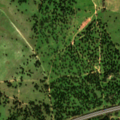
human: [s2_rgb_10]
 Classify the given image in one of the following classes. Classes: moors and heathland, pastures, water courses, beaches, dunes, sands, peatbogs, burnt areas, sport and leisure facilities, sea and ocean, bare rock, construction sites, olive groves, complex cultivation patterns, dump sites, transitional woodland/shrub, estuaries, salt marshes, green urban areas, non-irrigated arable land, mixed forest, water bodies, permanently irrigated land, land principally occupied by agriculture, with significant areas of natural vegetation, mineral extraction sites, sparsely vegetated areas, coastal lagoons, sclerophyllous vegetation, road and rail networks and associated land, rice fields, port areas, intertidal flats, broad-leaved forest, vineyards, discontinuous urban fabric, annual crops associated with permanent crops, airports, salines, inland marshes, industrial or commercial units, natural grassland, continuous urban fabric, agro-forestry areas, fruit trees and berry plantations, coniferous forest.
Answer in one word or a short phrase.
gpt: non-irrigated arable land, pastures, agro-forestry areas